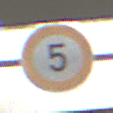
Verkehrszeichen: Geschwindigkeit5
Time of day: Midday
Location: Roofed (Urban)
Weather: Overcast
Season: NotSpecified
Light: Artificial